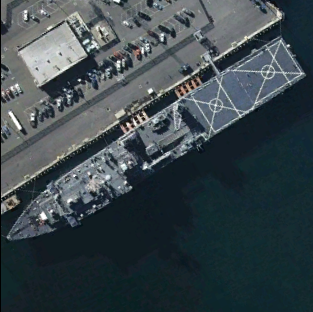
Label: combat